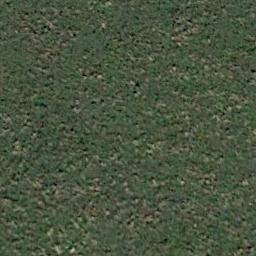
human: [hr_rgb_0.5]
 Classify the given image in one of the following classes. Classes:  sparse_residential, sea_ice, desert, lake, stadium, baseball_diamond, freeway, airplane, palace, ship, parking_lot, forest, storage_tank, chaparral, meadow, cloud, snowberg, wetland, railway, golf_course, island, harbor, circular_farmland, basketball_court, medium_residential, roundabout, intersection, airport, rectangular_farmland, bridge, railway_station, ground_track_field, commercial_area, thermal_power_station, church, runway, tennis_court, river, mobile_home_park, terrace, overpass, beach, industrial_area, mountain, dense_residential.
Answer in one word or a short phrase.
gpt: meadow